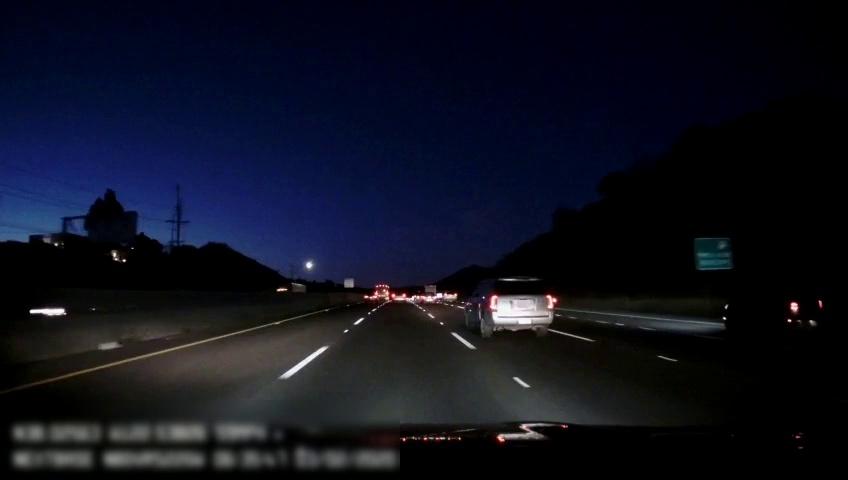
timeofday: Night
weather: Other
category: Drivable Space
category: Vehicles | Bus
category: Vehicles | Car
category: Vehicles | Car
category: Vehicles | SUV
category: Vehicles | Car
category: Vehicles | Car
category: Vehicles | SUV
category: Vehicles | Car
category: Vehicles | Truck
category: Lanes | Alternate Lane
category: Lanes | Current Lane
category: Lanes | Current Lane
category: Lanes | Alternate Lane
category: Lanes | Alternate Lane
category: Lanes | Alternate Lane
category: Traffic | Signs